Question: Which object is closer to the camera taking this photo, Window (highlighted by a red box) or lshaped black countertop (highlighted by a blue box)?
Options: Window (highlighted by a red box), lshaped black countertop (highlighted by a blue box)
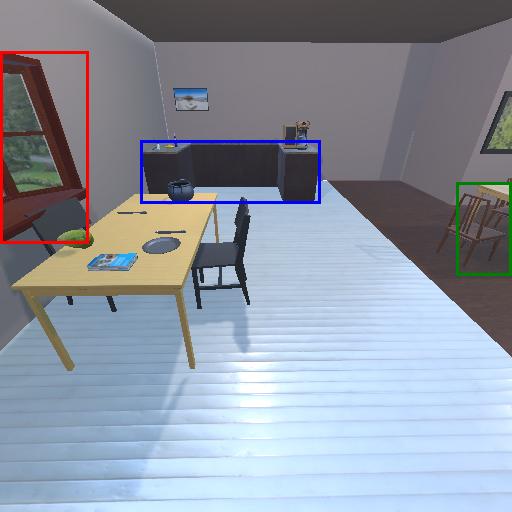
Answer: Window (highlighted by a red box)